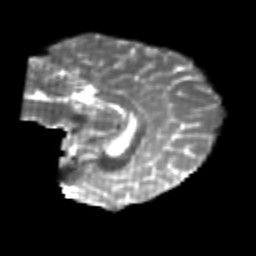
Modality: T2w
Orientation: sagittal
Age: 22
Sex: female
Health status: healthy
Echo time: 0.074 s